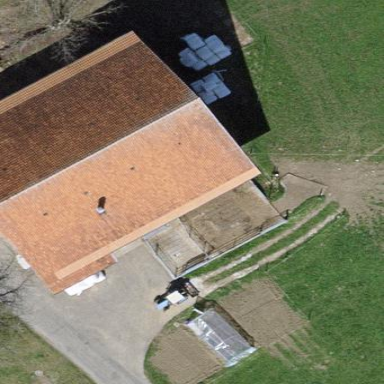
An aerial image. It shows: Farm building.